Question: How does Mathematica handle double-buffering for Graphics display? Is it done automatically?
The reason I am asking, is that when I do some animation, depending on the animation rate, I notice annoying flicker while the graphics is being updated on the screen. I can reduce this when I slow down the rate.
I will show a simple example of what I mean below, and ask if the experts have advice on how to reduce the flicker shown.
This example draws a point around a circle. You'll notice the flicker as the animation is running. i.e. the motion of the ball is not smooth. When slowing down the rate, the flicker is reduced. But I think there should be away to reduce the flicker even what the rate is high?
'''
Manipulate[
(
pt = {Cos[n], Sin[n]};
Graphics[
{
{Blue, Thickness[0.01], Line[{{0, 0}, pt}]},
{PointSize[.08], Red, Point[pt]}
}, PlotRange -> {{-1.5, 1.5}, {-1.5, 1.5}}, ImageSize -> 200]
),
Control[{{n, 0, "Run"}, 0, 1000, ControlType -> Trigger,
DisplayAllSteps -> True, ImageSize -> Tiny, AnimationRate -> 1,
AppearanceElements -> {"ProgressSlider", "ResetPlayButton",
"PauseButton", "StepLeftButton", "StepRightButton",
"ResetButton", "FasterSlowerButtons"}}],
SynchronousUpdating -> True
]
'''

So my question is: Is this how things supposed to be? or are there tricks and hints one can use to make the animation update run more smoothly (reduce flicker) even if the rate is not set to 'optimal', and does Mathematica use double-buffering internally for updating graphics?
I am using V 8.0.1 on windows 7, 64 bit.
thanks
I guess my question might not have been well posed. As I am not using Animate directly, so can't blame Mathematica foranything. I am using RunScheduledTask[] now to update a timer, and at each timer instance, I make new plot in Graphics. Was hard to make a small example using that to post here, so in the above, I just used Trigger instead. So, I can't use RefreshRate in this case since I am not actually using Trigger now.
I was looking at different web pages that talk about these issues of updating screen, such as this <URL> and others, and that is why I asked.
Here is a CDF I am making now, to make animation of a double pendulum, and you can see, if you make the delta_t large (this is the time between each interval of the numerical solution to the ODE's found), the animation display on the screen has lots of flicker (or whatever term you like to use), the point is, it is not easy to look at on the eye, and wanted to find if something I can do to prevent this.
Here is the <URL>
You can use also the mouse to change the position of the pendulum to see the effect of the flicker more.
Thanks for pointing out RefreshRate, but it does not look like I could use it in my current implementation as I am not using Trigger any more due to the problem as described <URL>
I guess I just have to keep delta_t small for now.
This is section of the code I use to update the graphics
'''
.......
Dynamic[Refresh[Graphics[
{
Line[{{0, 0}, bob1}],
Line[{bob1, bob2}],
{PointSize[.05], Red, Point[bob1]},
{PointSize[.05], Red, Point[bob2]}
}, graphicsOptions
], TrackedSymbols -> {update}, UpdateInterval -> v]]
(*updateInterval does not help with flicker*)
....................
'''
The 'update' above is the variable which is updated by the scheduledTask at each time_interval which I control.
I thought I show an applet I saw which also animate a double pendulum in Java, and I think it has much less flicker than the one I did, even when I run mine at about the same speed. Here is the link
<URL>
So, I think I still have more work to do. I need to find a way to reduce this flickering effect.
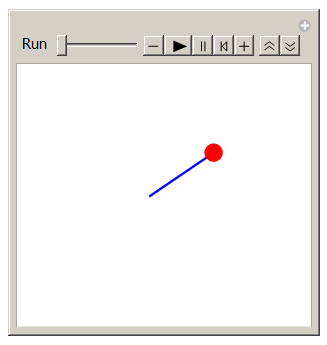
Answer: If the strobe effect that comes from a low frame rate combined with a comparatively large distance moved in each frame is what you mean by "flicker" then you may wish to try a higher 'RefreshRate':
'''
Manipulate[(pt = {Cos[n], Sin[n]};
Graphics[{{Blue, Thickness[0.01],
Line[{{0, 0}, pt}]}, {PointSize[.08], Red, Point[pt]}},
PlotRange -> {{-1.5, 1.5}, {-1.5, 1.5}}, ImageSize -> 200]),
Control[{{n, 0, "Run"}, 0, 1000, ControlType -> Trigger,
DisplayAllSteps -> True, ImageSize -> Tiny, RefreshRate -> 50,
AnimationRate -> 3,
AppearanceElements -> {"ProgressSlider", "ResetPlayButton",
"PauseButton", "StepLeftButton", "StepRightButton",
"ResetButton", "FasterSlowerButtons"}}],
SynchronousUpdating -> True]
'''
Interestingly, if I set 'RefreshRate -> 60' which should match my LCD, the animation stops playing after a moment or two, when it should not.